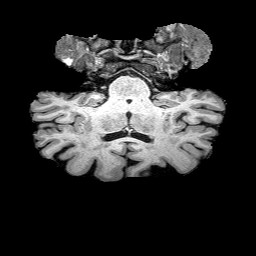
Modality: T1w
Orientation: sagittal
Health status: healthy